Question: Multiple types were found that match the controller named 'Account'. This can happen if the route that services this request ('{controller}/{action}/{id}') does not specify namespaces to search for a controller that matches the request. If this is the case, register this route by calling an overload of the 'MapRoute' method that takes a 'namespaces' parameter.
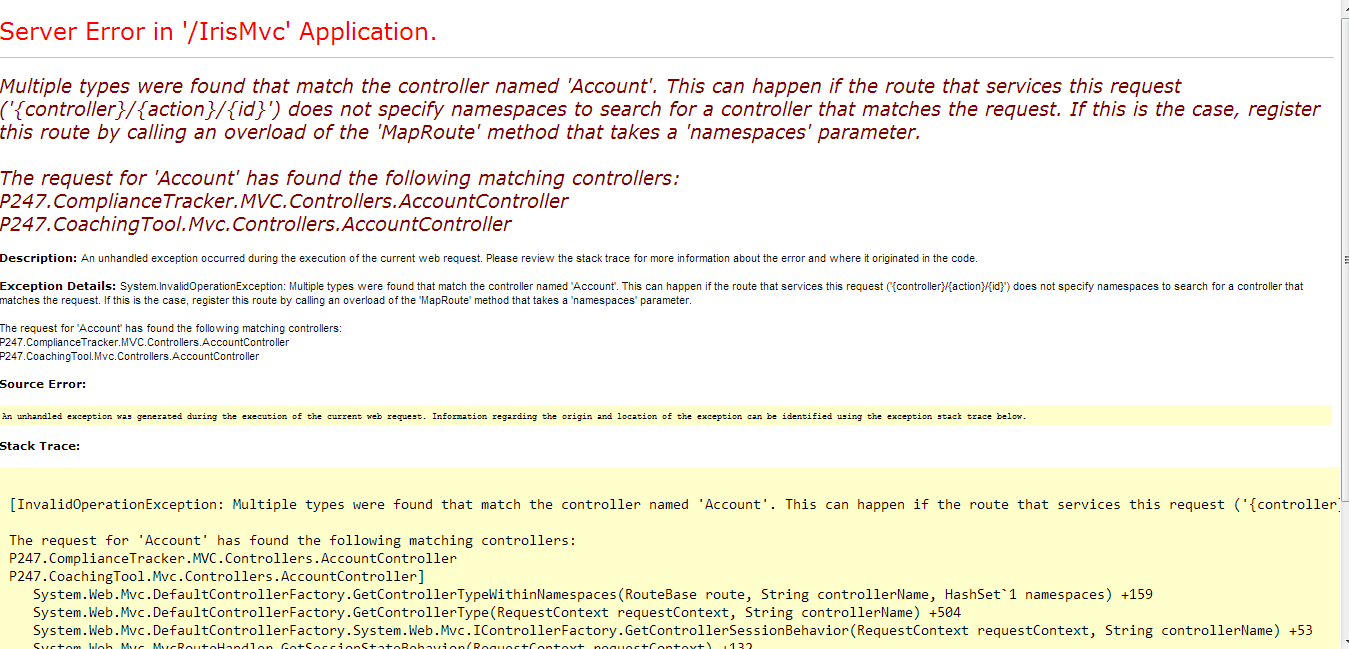
Answer: You have two AccountController classes. One in 'P247.ComplianceTracker.MVC.Controllers' and another one in 'P247.CoachingTool.Mvc.Controllers'.
The component (Dependency Resolver) that resolves the controllers does this by convention. That means it looks for a class that inherits from Controller, and follows a naming convention (AccountController when the controller is set to account in a request). Both libraries have classes that match the criteria (or in both namespaces exists a class which matches this criteria).
So you have several options:
1. rename one of your AccountController classes
2. change the mapping (as the error proposes)
In 'System.Web.Mvc.RouteCollectionExtensions' is a 'MapRoute' extension taking a list of namespaces as a parameter:
'public static Route MapRoute ( this RouteCollection routes, string name, string url, string[] namespaces );'
So your registrations could be changed to something like this:
'''
routes.MapRoute (
name: "Default",
url: "{controller}/{action}/{id}",
defaults: new { controller = "Home", action = "Index", id = UrlParameter.Optional },
namespaces: new string [] { "P247.CoachingTool.Mvc.Controllers" }
);
routes.MapRoute (
name: "Default",
url: "compliance/{controller}/{action}/{id}",
defaults: new { controller = "Home", action = "Index", id = UrlParameter.Optional },
namespaces: new string [] { "P247.ComplianceTracker.MVC.Controllers" }
);
'''
Requests routed to account/index would be handled by 'P247.CoachingTool.Mvc.Controllers.AccountController', requests to comliance/account/index by 'P247.ComplianceTracker.MVC.Controllers.AccountController'.
Note: Urls do change, so you might need to change some markup or calls to helper functions.
Side note: Code compiles on my machine, I do not have a comparable setup, sou you might need to adjust to your specific setup.